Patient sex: F
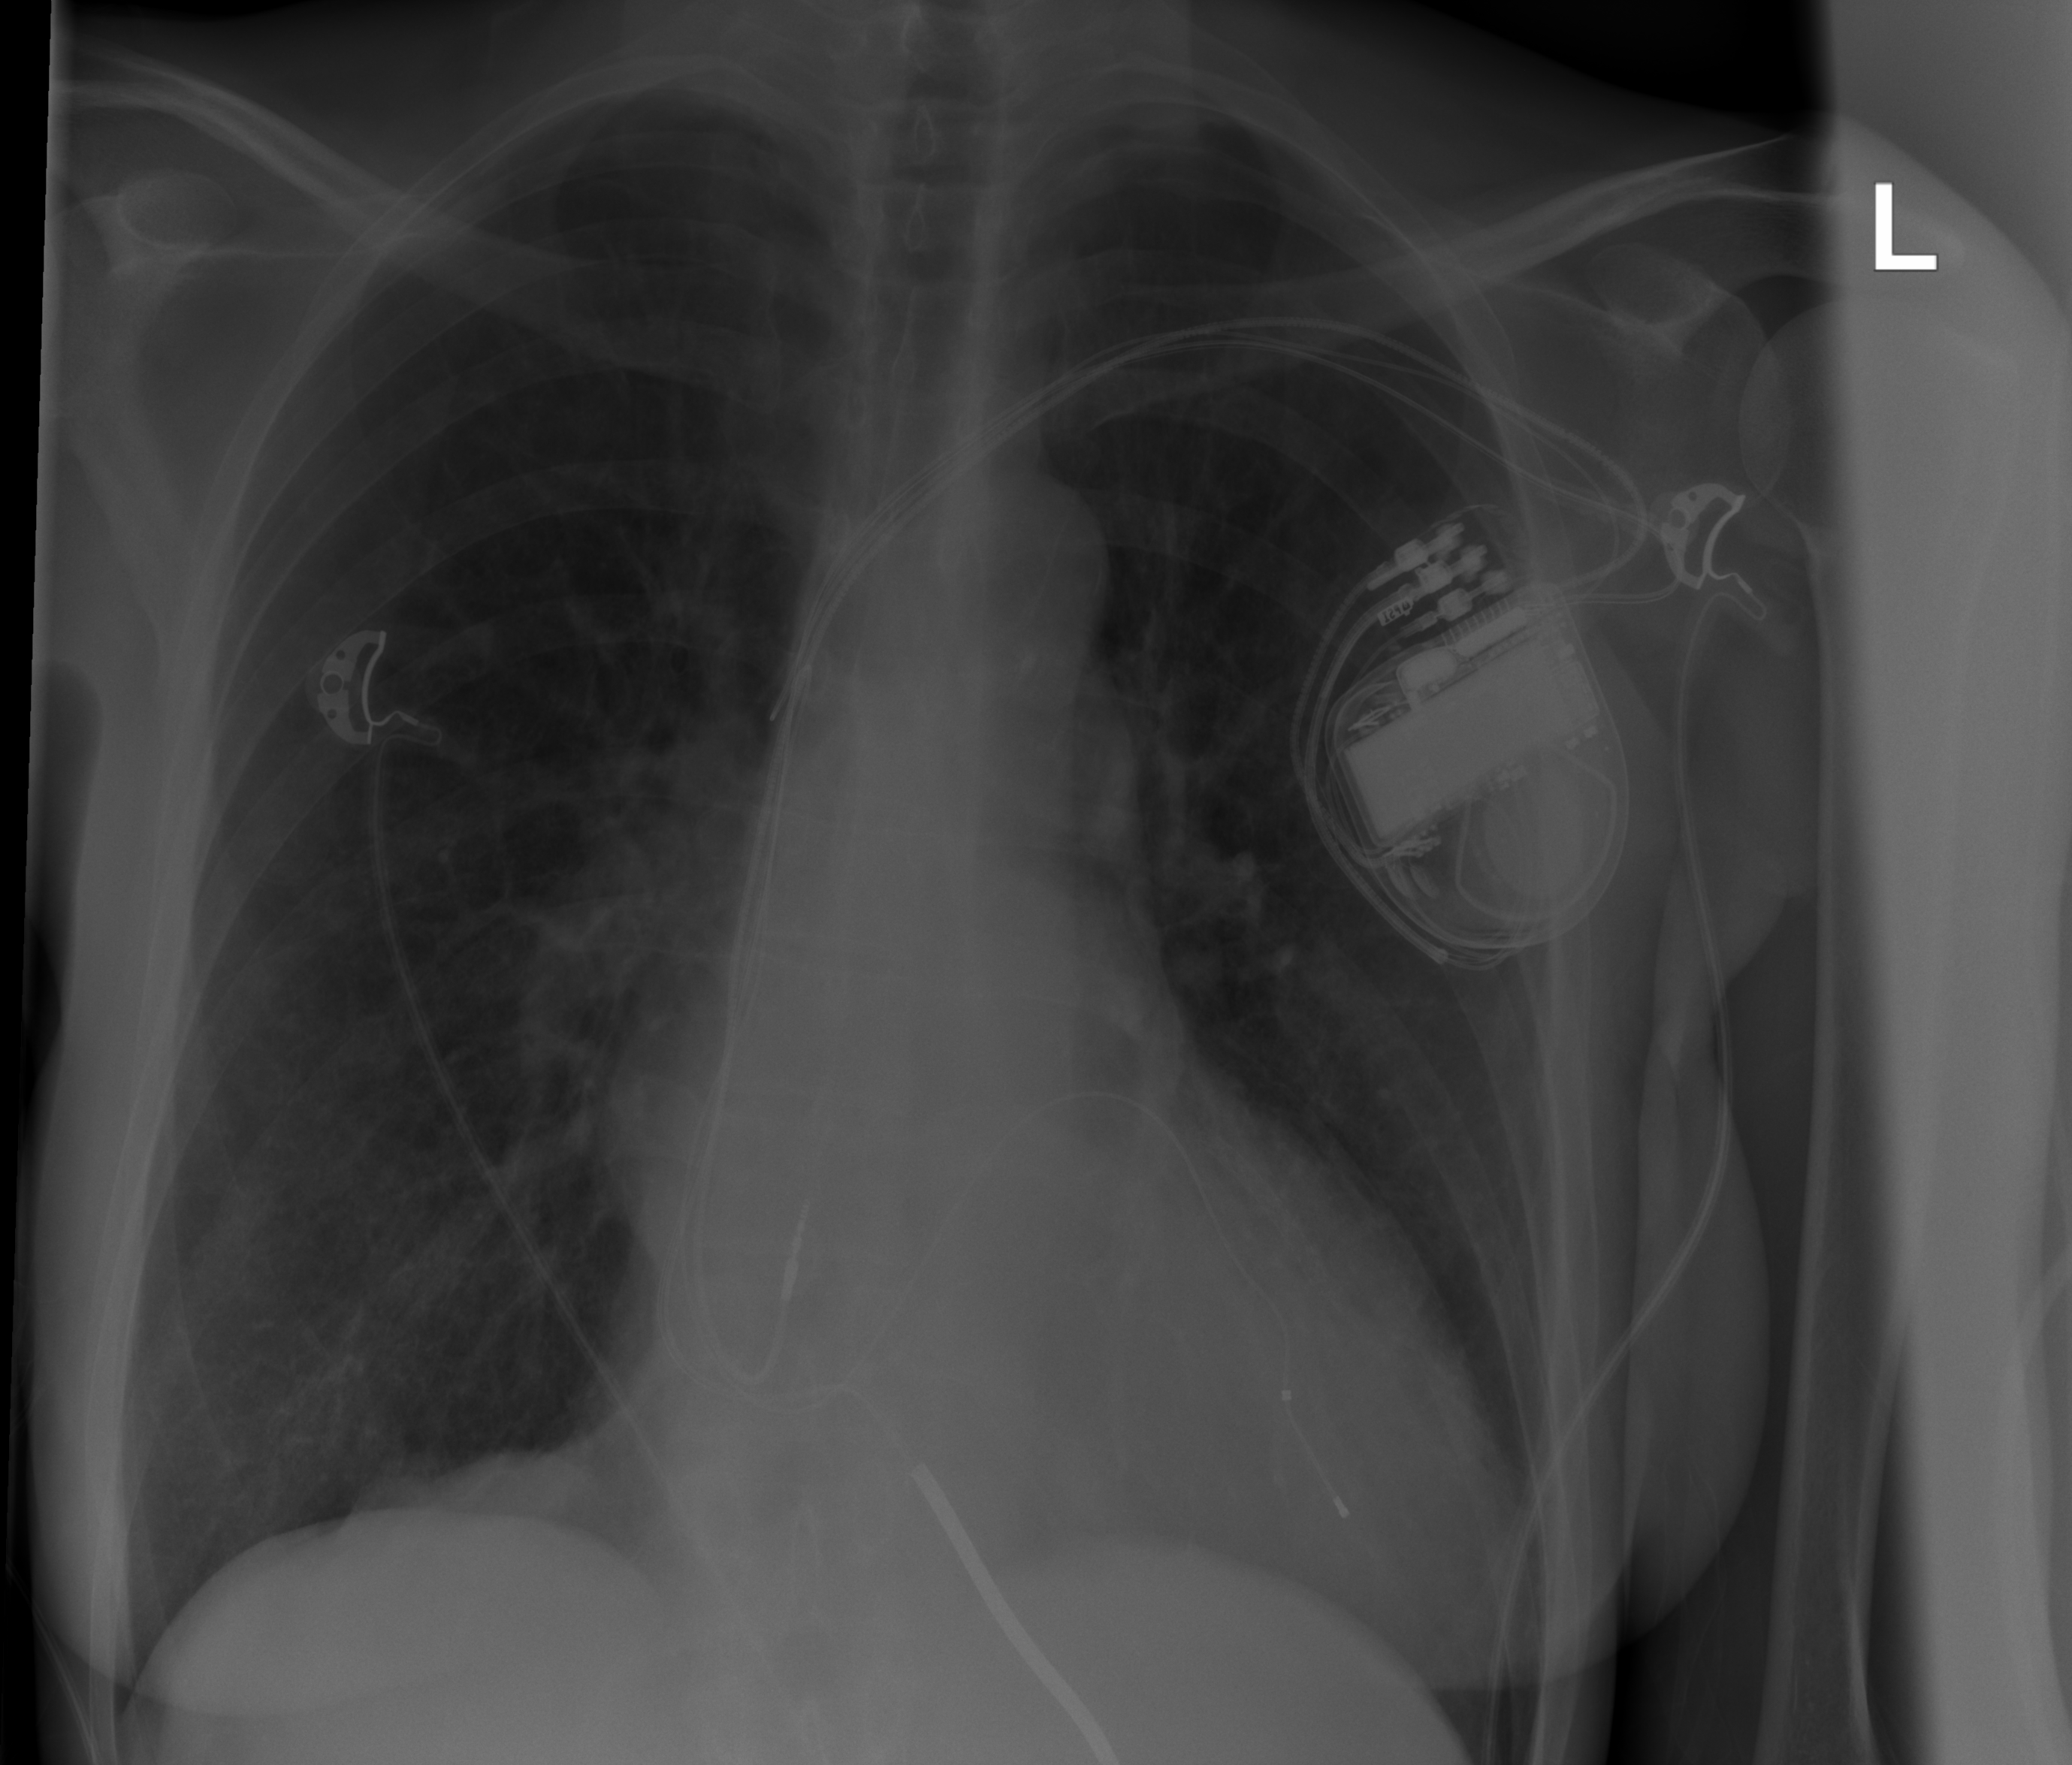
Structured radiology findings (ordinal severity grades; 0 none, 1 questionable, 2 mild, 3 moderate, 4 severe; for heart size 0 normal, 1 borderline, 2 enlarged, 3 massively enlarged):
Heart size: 2
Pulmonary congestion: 0
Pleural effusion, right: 0
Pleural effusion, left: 0
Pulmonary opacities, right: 1
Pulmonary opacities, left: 0
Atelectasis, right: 0
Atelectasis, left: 0